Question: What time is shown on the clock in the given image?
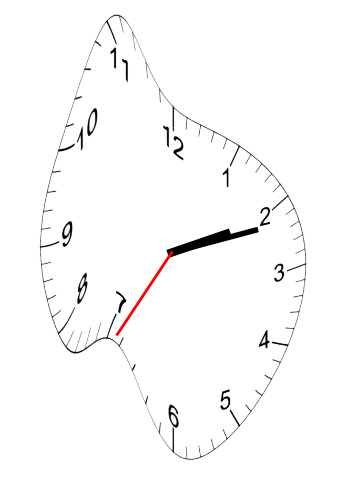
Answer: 02:11:35